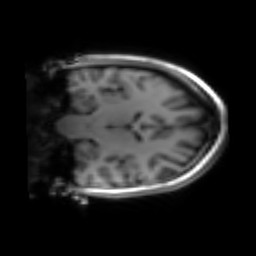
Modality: inplaneT1
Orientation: coronal
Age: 24
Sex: female
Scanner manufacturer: siemens
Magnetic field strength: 3 T
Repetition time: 1.2 s
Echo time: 0.00251 s